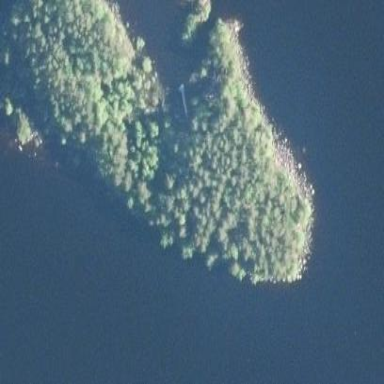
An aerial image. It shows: Islet.